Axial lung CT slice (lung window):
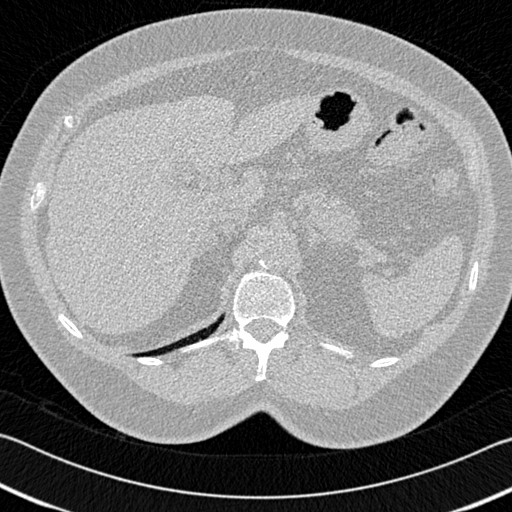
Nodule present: no